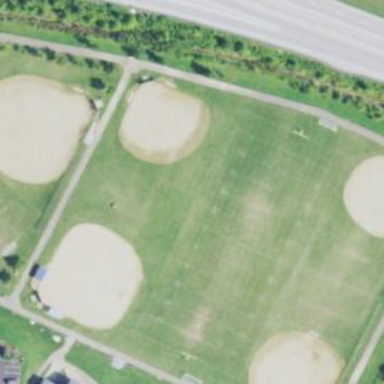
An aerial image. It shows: American football pitch for leisure and sport activities.